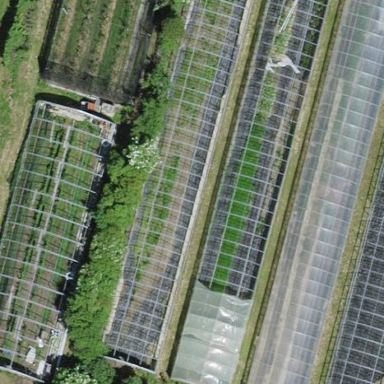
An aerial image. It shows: Greenhouse.